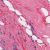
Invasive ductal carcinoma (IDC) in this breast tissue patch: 0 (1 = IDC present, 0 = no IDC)